Question: I have a couple of controls on the page. One of which is a button, another is div with width: 100%. The button has position: absolute.
My buttons CSS -- just playing around with it for now:
'''
.toggleButton
{
z-index: 99999999px;
position: absolute;
margin-top: 2px;
right: 130px;
}
'''
The div is automatically generated, but here's its computed style:
'''
background-color: transparent;
clear: both;
color: dimGray;
display: block;
font-family: 'Lucida Grande', 'Lucida Sans', Arial, sans-serif;
font-size: 11px;
height: 26px;
margin-bottom: 0px;
margin-left: 0px;
margin-right: 0px;
margin-top: 0px;
min-height: 0px;
overflow-x: hidden;
overflow-y: hidden;
padding-bottom: 0px;
padding-left: 0px;
padding-right: 0px;
padding-top: 0px;
position: relative;
width: 1026px;
'''
I'm wondering how to place the button over the div. In its current state the button isn't able to be clicked in all spots. I'm not looking to restrict the width of the div, just place the button over it.

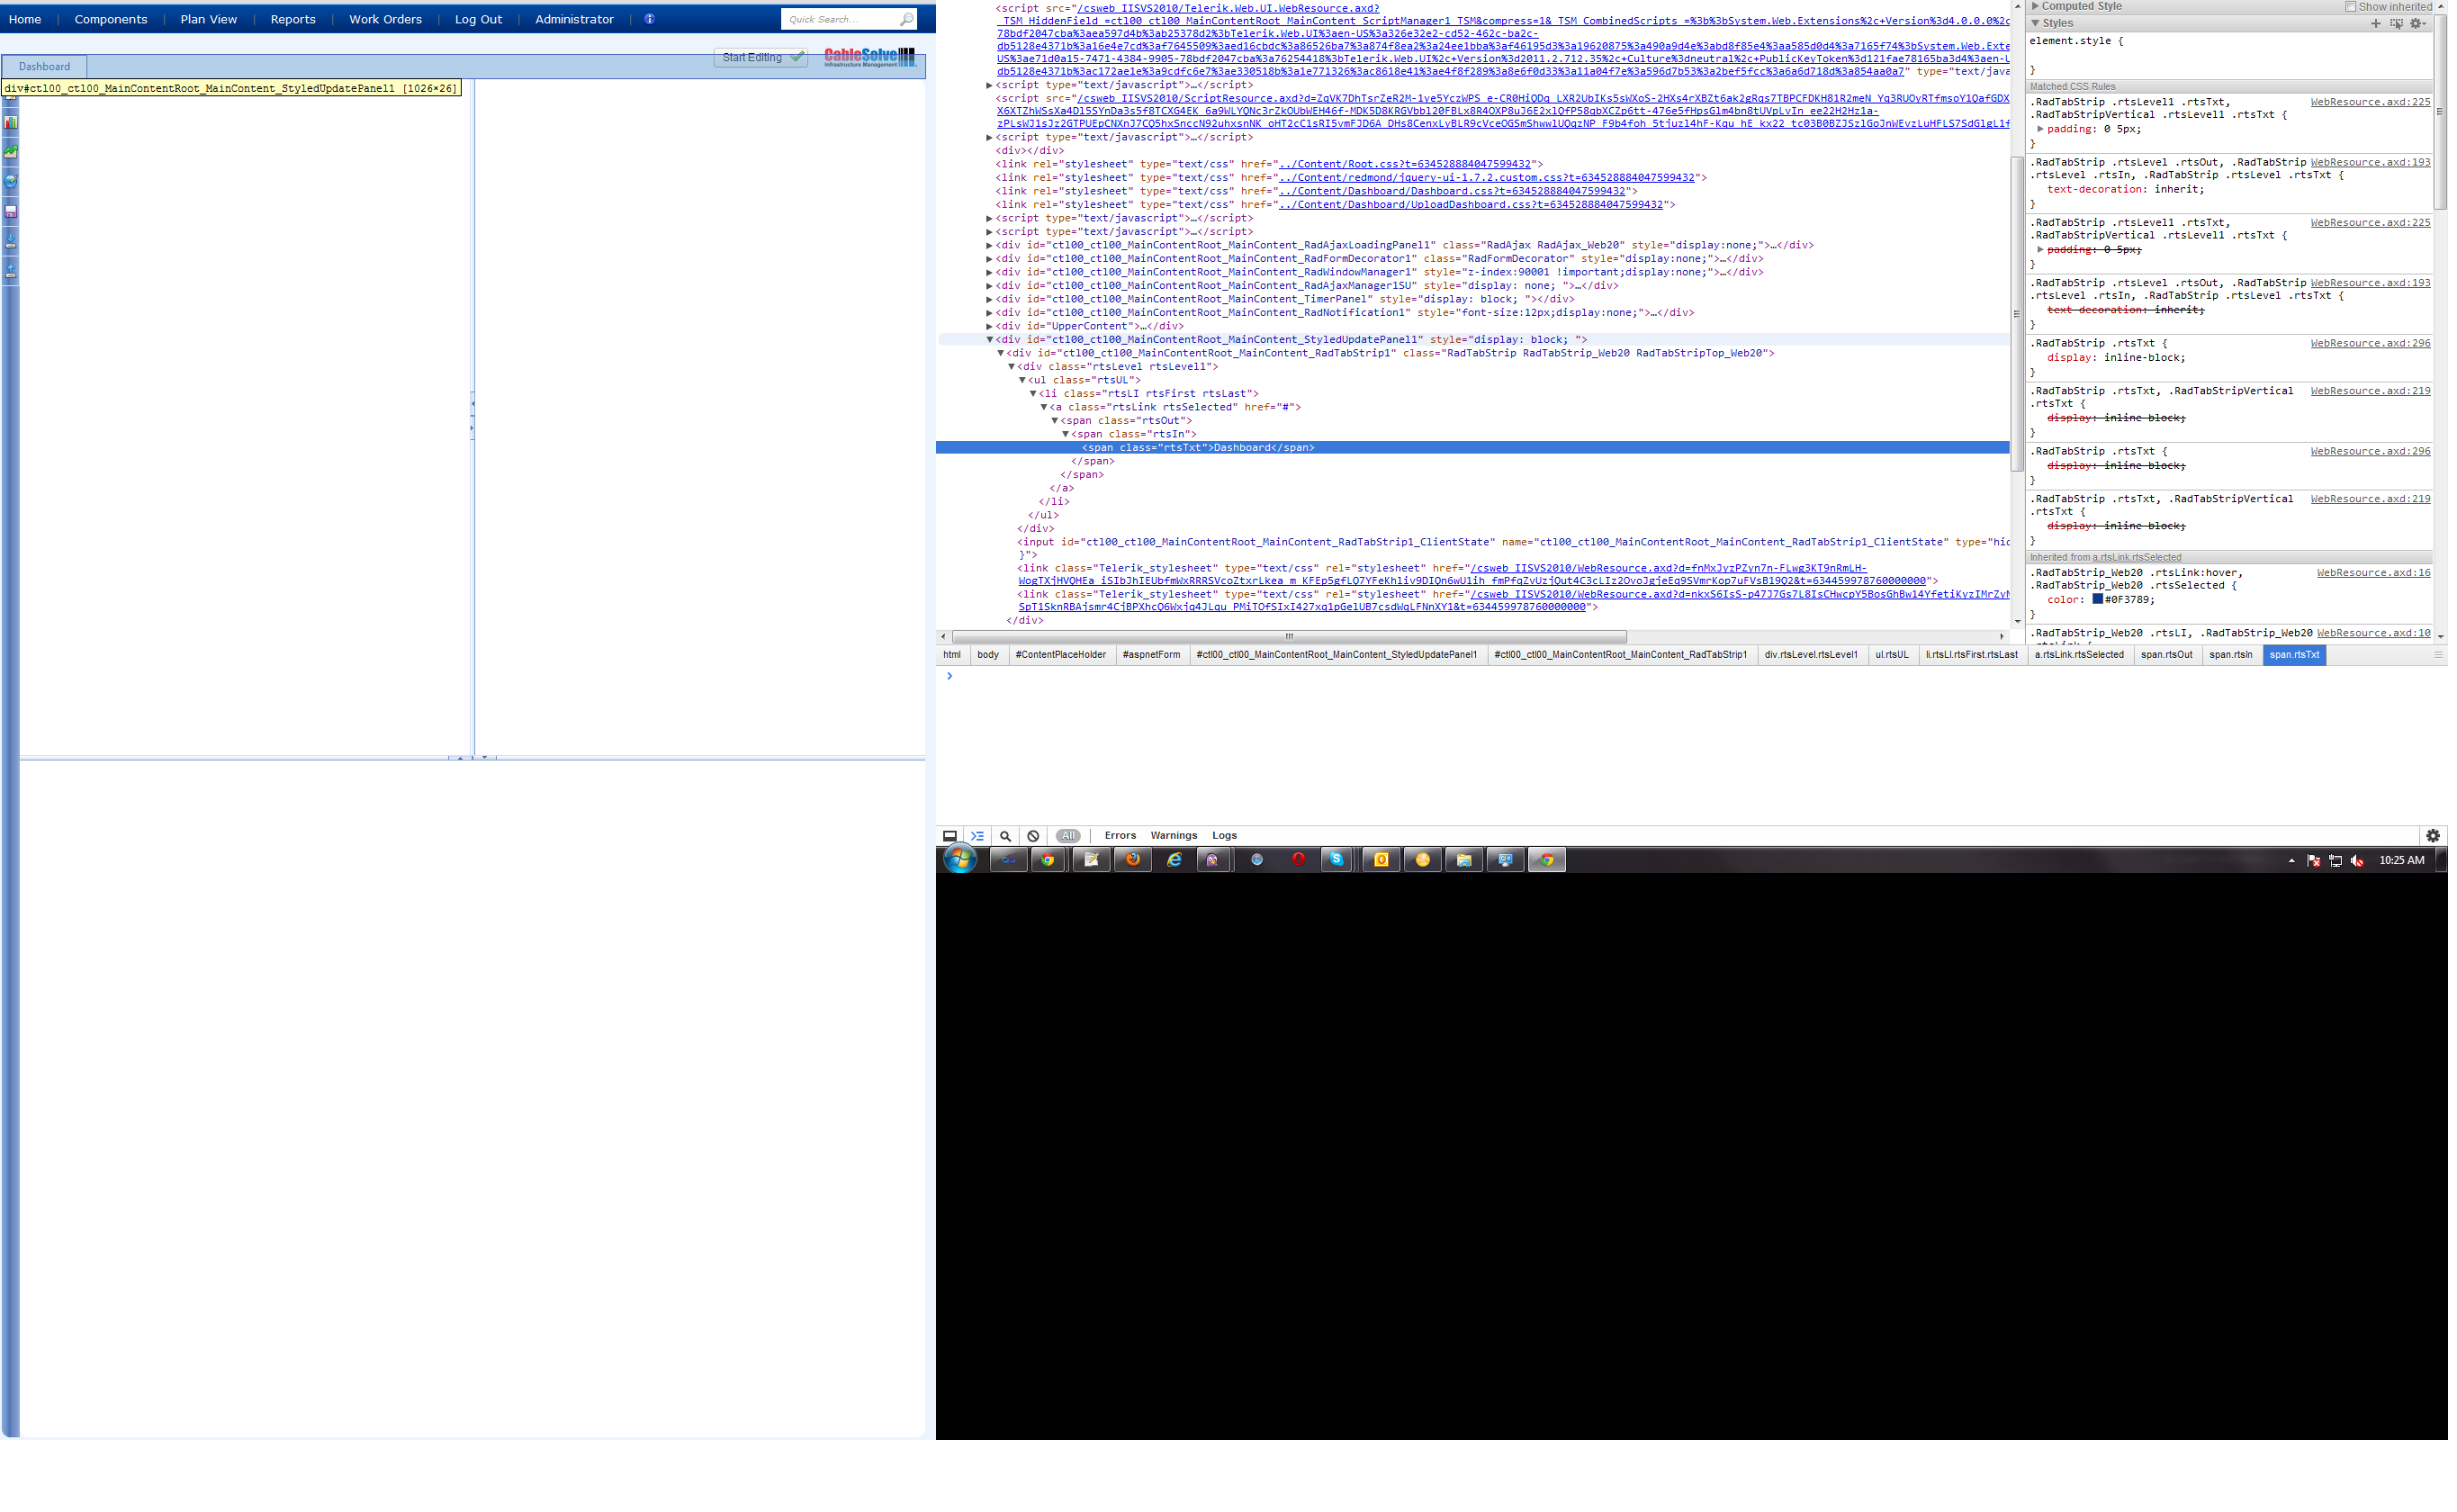
Answer: z-index is not in a px unit. So set your z-index of the div to 1 and set the z-index of the button to 20.
'''
.toggleButton
{
z-index: 20;
position: absolute;
margin-top: 2px;
right: 130px;
}
'''
I need a reference for this but I'm pretty certain z-index is capped at 100 so funky huge numbers like <PHONE> just gets considered 100.